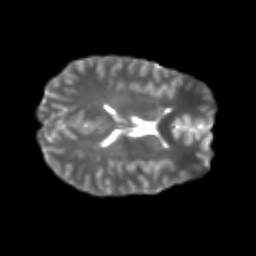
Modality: T2w
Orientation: axial
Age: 22
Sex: male
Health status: healthy
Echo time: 0.074 s